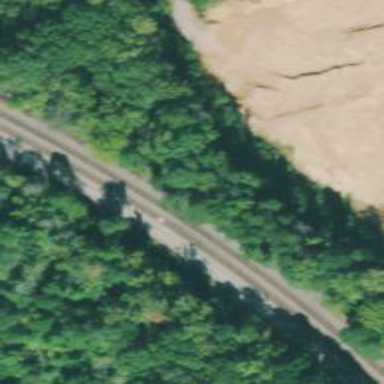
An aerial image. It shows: Railway track.